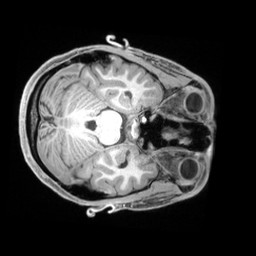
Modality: T1w
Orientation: axial
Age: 21
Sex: male
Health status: ill
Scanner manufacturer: siemens
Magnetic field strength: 3 T
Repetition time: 2.2 s
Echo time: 0.00218 s